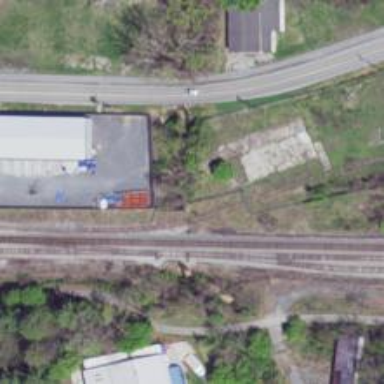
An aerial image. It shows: Railway siding with rails.